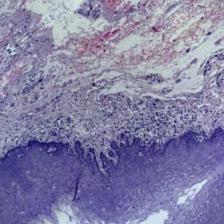
Diagnosis: Normal